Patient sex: M
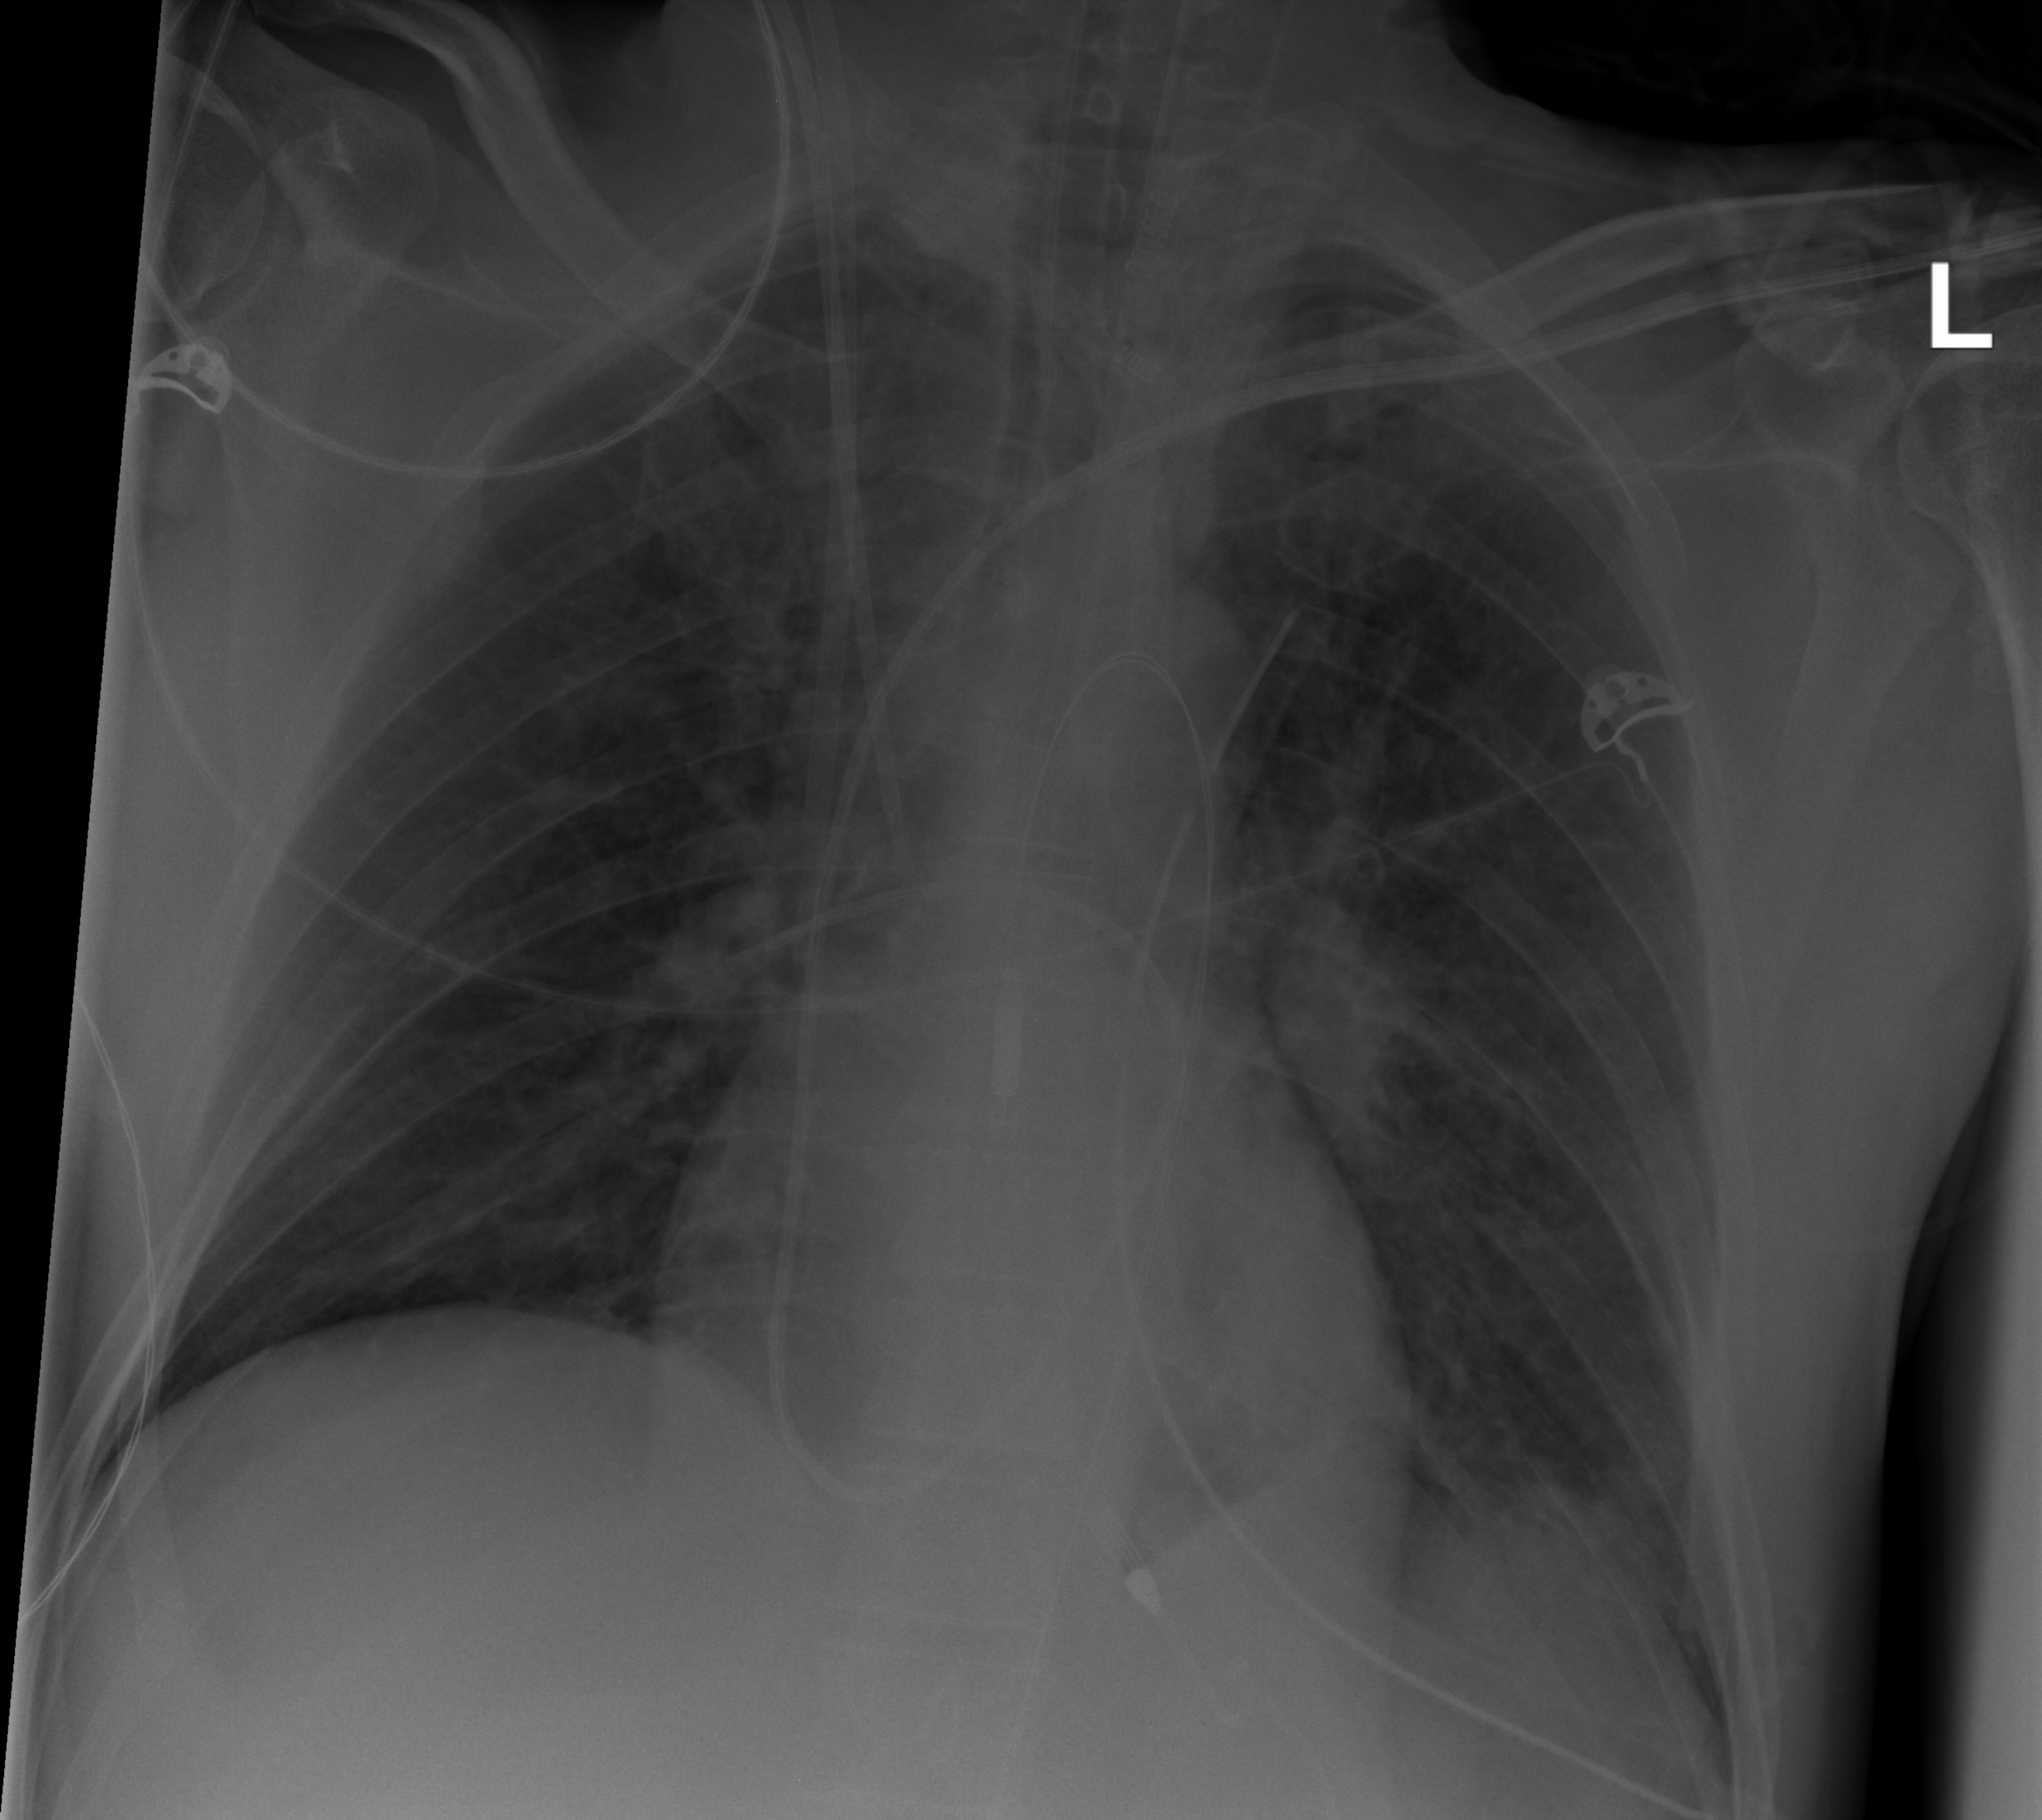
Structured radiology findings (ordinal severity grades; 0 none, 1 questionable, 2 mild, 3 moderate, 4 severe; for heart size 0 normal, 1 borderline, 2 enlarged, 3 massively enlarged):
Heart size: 0
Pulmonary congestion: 0
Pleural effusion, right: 0
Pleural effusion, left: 0
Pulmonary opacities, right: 0
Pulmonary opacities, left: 0
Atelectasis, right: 0
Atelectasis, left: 0